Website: crate-barrel
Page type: payment
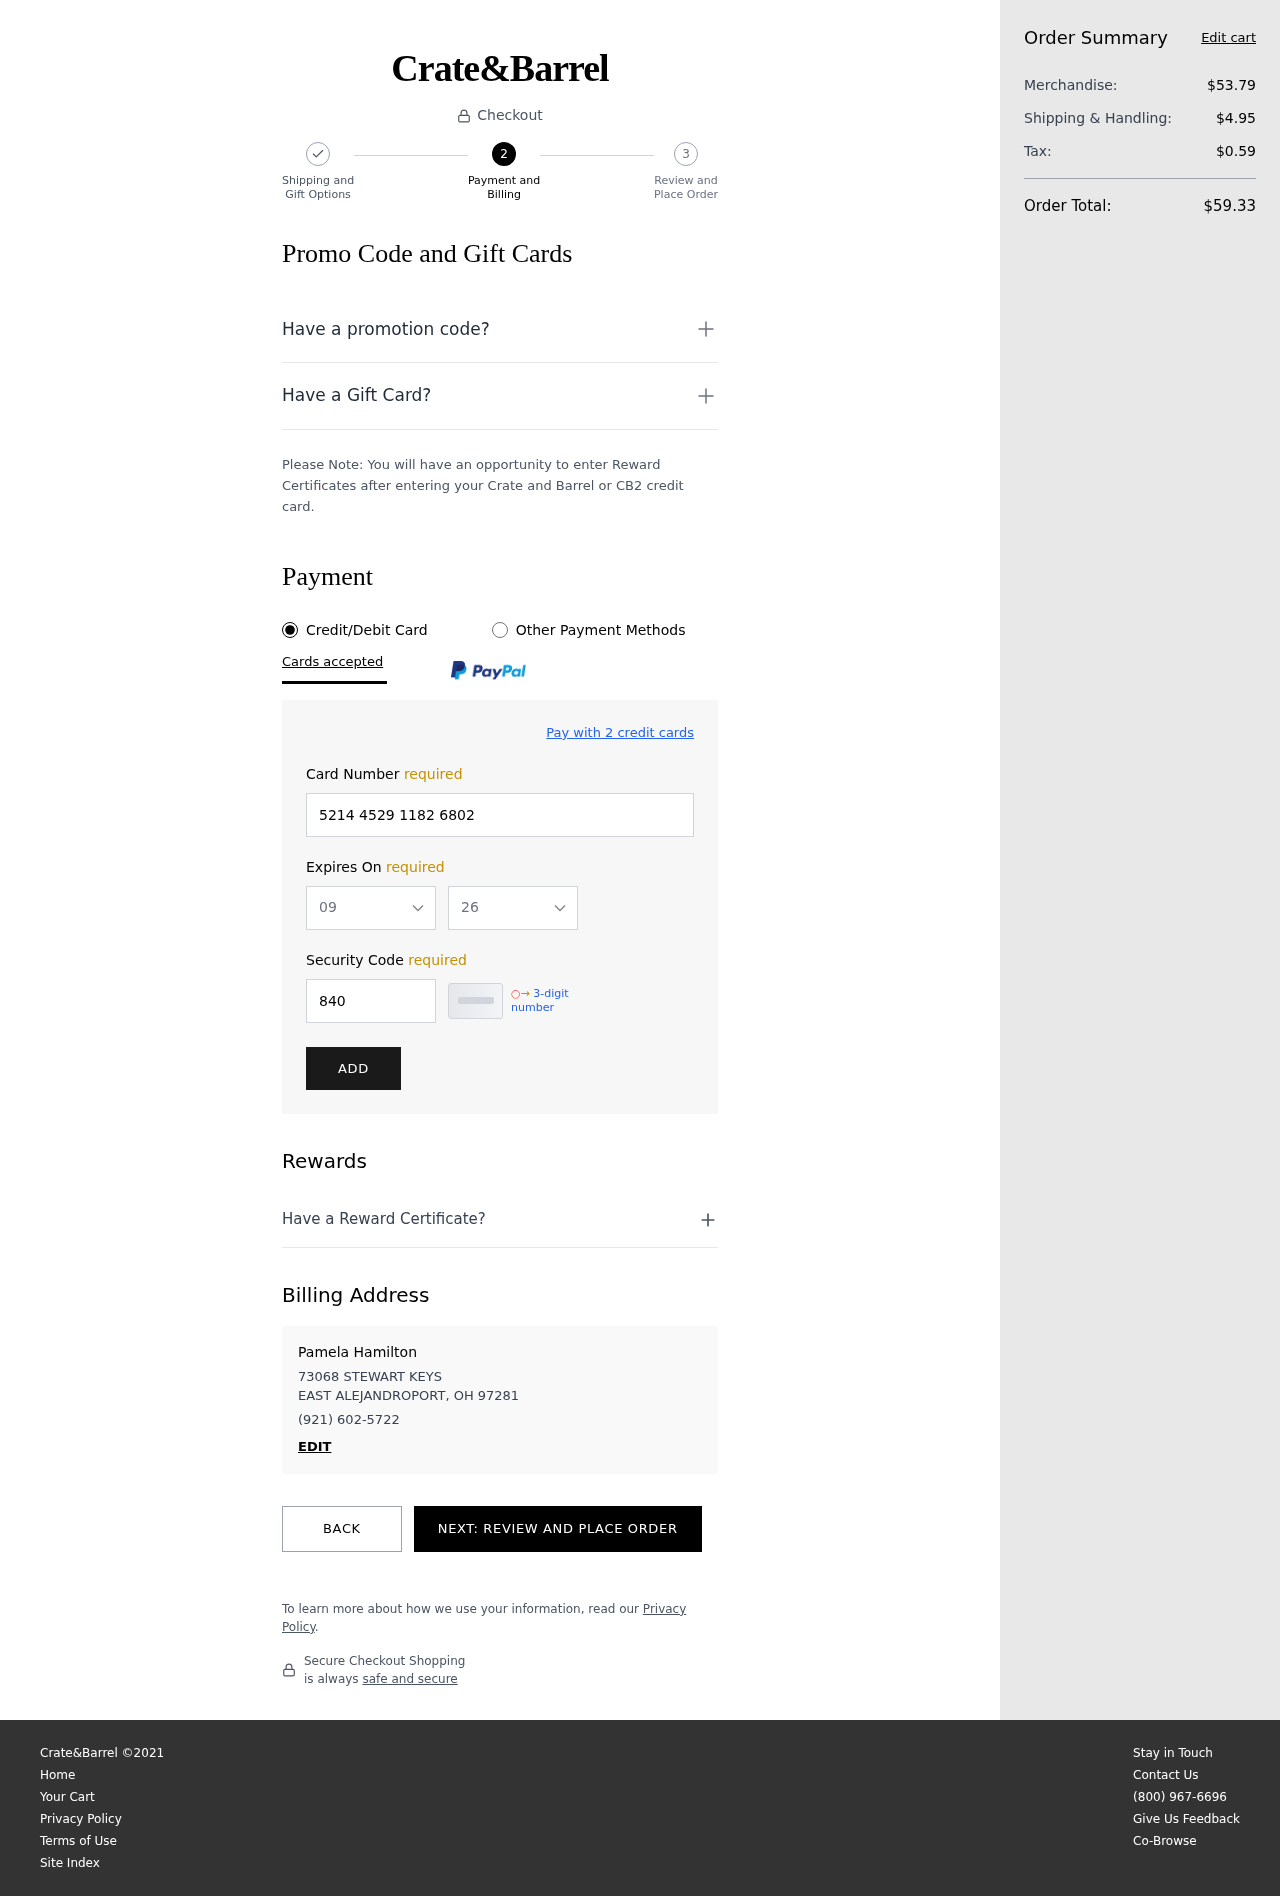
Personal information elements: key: PII_CARD_EXPIRY_MONTH
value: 09
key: PII_CARD_EXPIRY_YEAR
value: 26
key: PII_CITY_STATE_ZIP
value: EAST ALEJANDROPORT, OH 97281
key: PII_FULLNAME
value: Pamela Hamilton
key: PII_PHONE
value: (921) 602-5722
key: PII_STREET
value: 73068 STEWART KEYS
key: PII_CARD_NUMBER
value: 5214 4529 1182 6802
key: PII_CARD_CVV
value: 840
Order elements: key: ORDER_SUBTOTAL
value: $53.79
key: ORDER_SHIPPING_COST
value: $4.95
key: ORDER_TAX
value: $0.59
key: ORDER_TOTAL
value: $59.33